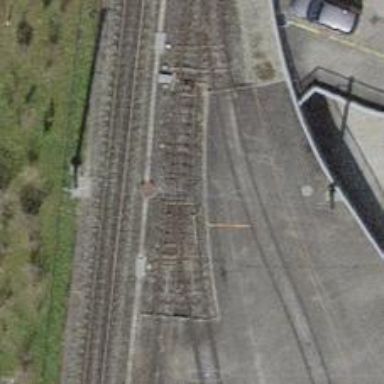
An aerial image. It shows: Narrow-gauge railway with one track passing through service yard. The railway is electrified with contact line.